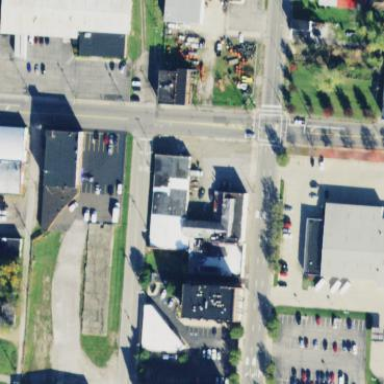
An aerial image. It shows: Commercial building.